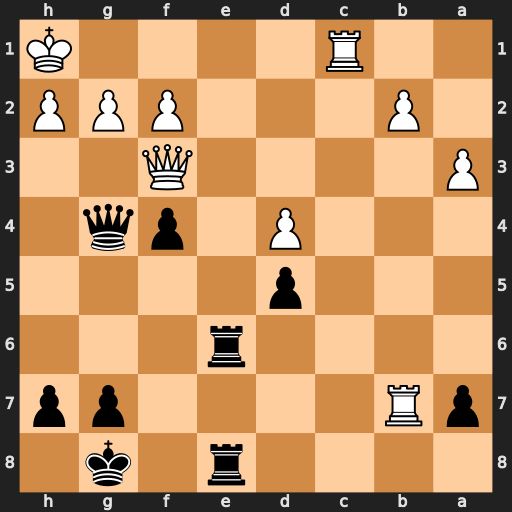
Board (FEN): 4r1k1/pR4pp/4r3/3p4/3P1pq1/P4Q2/1P3PPP/2R4K
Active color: b
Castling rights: -
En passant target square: -
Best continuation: Re1+ Rxe1 Rxe1#